Aerial crown-view tile of a tropical tree (Barro Colorado Island, Panama), acquired 20250818:
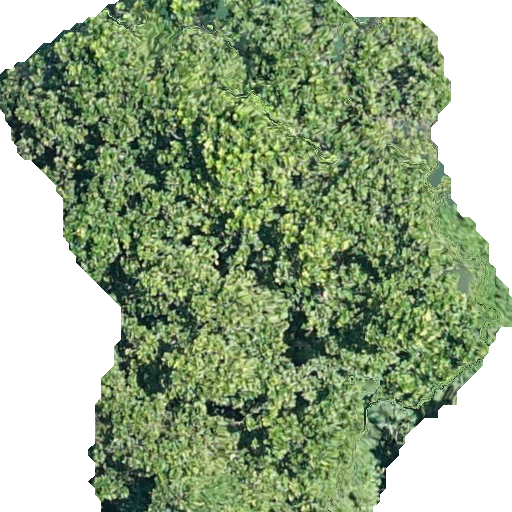
Species: Anacardium excelsum
GBIF accepted scientific name: Anacardium excelsum
Crown area: 301.998 m²